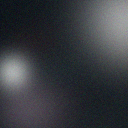
Screen state: off